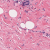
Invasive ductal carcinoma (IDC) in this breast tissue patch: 0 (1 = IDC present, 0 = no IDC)